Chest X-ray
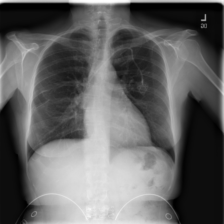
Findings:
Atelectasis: negative
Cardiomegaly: negative
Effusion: negative
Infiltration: negative
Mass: negative
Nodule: negative
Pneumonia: negative
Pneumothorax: negative
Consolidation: negative
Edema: negative
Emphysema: negative
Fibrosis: negative
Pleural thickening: negative
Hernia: negative